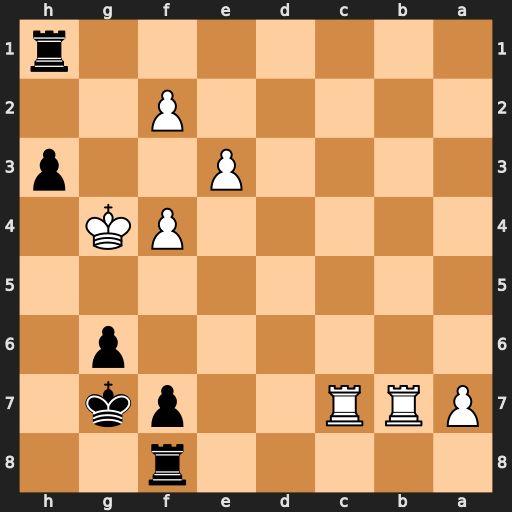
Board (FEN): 5r2/PRR2pk1/6p1/8/5PK1/4P2p/5P2/7r
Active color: b
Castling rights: -
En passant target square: -
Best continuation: Rg1+ Kf3 h2